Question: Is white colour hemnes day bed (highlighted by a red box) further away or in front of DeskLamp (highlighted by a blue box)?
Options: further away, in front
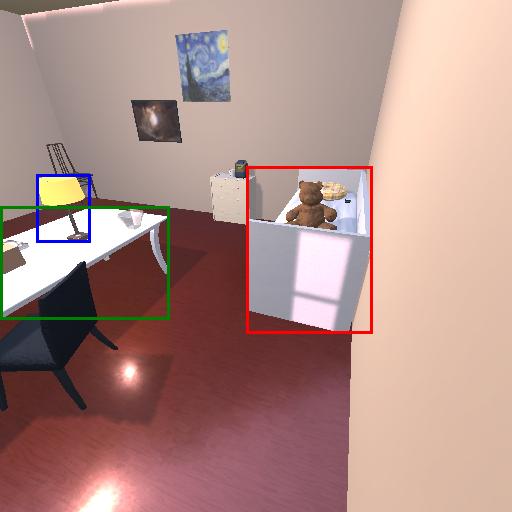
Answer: further away